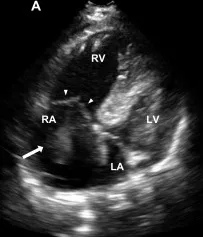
Bedside echocardiography in the four chamber view shows a free-floating atrial clot (arrow) as it glides between the right atrium (RA) and moves to the right ventricle (RV) during cardiac diastole and systole. The clot (arrow) is seen starting in the RA.
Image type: radiology (ultrasound)